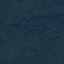
Land use / land cover: Forest